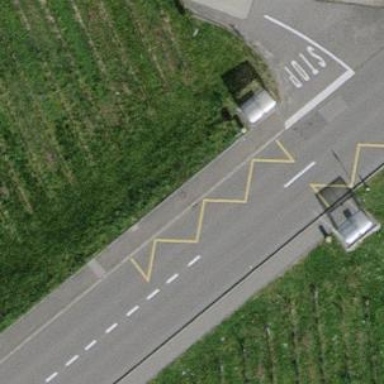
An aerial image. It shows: Bus stop with shelter.